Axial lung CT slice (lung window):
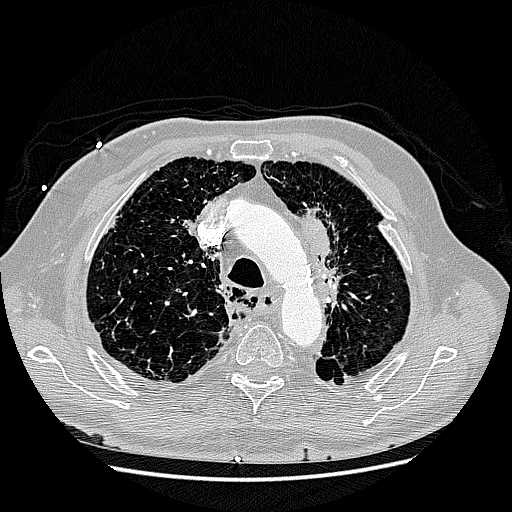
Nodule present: no